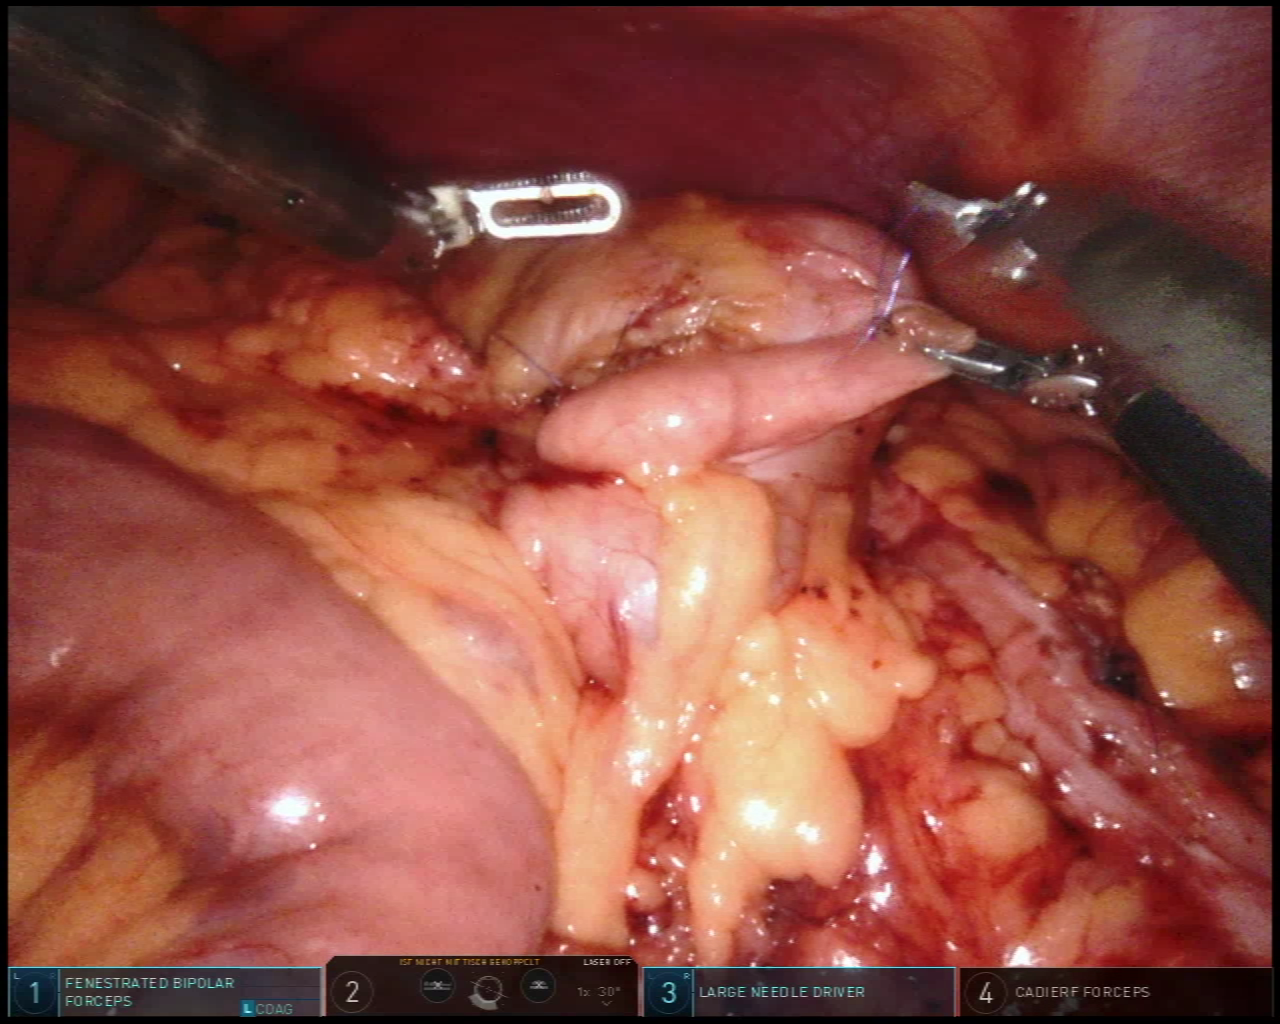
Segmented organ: abdominal_wall
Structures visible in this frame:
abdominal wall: yes
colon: yes
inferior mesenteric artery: no
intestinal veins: no
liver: no
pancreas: no
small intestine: yes
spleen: no
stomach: no
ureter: no
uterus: no
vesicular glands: no